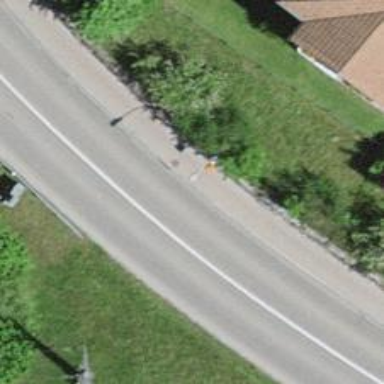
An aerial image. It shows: Aerial orange marker.